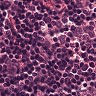
Metastatic tissue present: no